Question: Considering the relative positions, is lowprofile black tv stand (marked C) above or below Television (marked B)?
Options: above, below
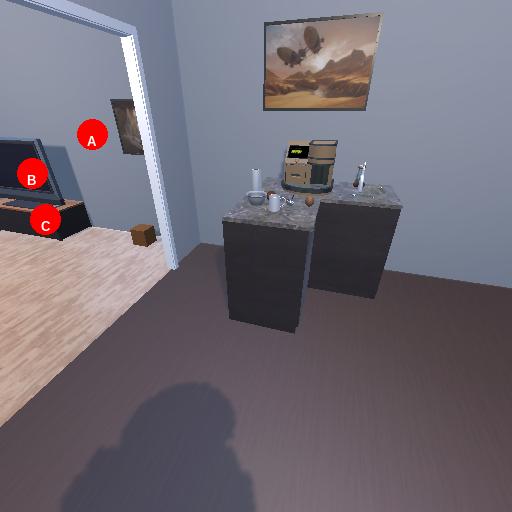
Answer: above